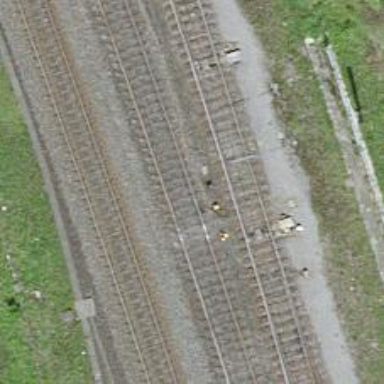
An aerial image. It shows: Railway switch.